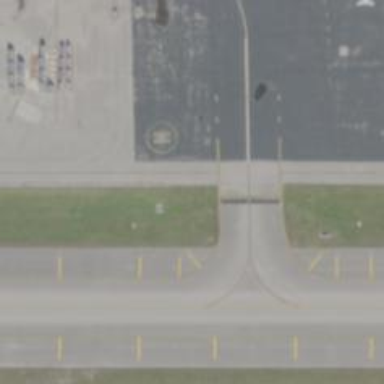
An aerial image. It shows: View of taxiway at the airport.